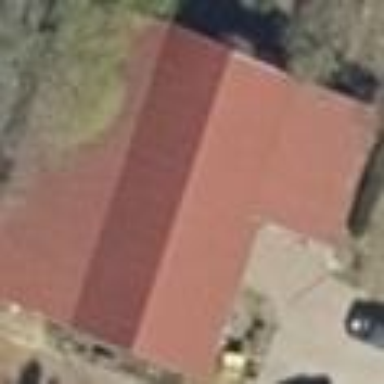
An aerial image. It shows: Building with gabled roof. The roof is red in color and oriented across the building.